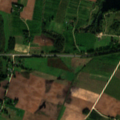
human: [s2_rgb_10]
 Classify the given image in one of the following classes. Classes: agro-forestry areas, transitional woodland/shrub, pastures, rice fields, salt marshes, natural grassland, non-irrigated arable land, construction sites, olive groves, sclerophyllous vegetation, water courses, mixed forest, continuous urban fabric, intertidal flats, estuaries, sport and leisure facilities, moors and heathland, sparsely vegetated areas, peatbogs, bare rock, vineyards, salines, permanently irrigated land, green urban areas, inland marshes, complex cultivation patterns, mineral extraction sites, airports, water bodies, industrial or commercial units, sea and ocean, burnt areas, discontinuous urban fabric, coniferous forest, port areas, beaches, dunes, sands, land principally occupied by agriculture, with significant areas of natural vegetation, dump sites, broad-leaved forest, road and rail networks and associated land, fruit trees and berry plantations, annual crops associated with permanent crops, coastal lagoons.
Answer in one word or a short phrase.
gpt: industrial or commercial units, sport and leisure facilities, non-irrigated arable land, fruit trees and berry plantations, complex cultivation patterns, land principally occupied by agriculture, with significant areas of natural vegetation